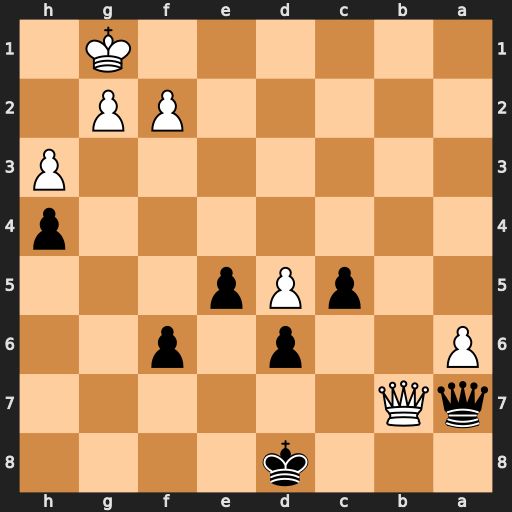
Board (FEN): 3k4/qQ6/P2p1p2/2pPp3/7p/7P/5PP1/6K1
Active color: b
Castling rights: -
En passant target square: -
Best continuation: Qxb7 axb7 Kc7 b8=R Kxb8